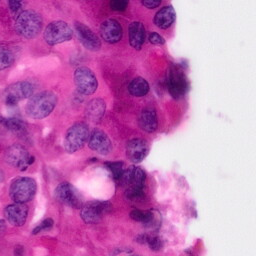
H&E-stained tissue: Pancreatic